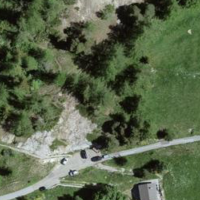
EUNIS habitat code: 24
Species observed at this site:
Gentiana cruciata